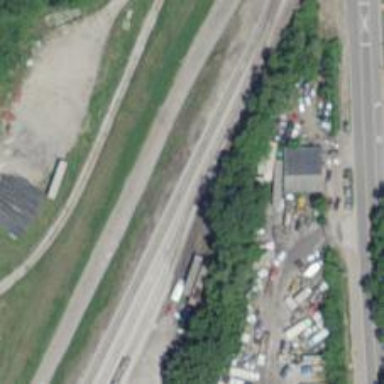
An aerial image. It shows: Railway yard used for servicing trains.